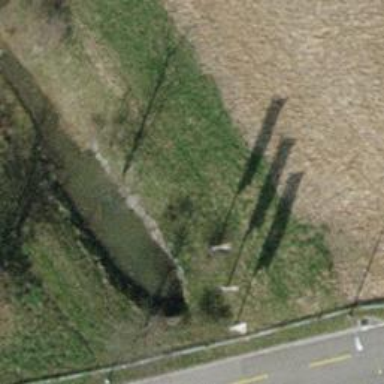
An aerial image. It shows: Flagpole which is man-made.